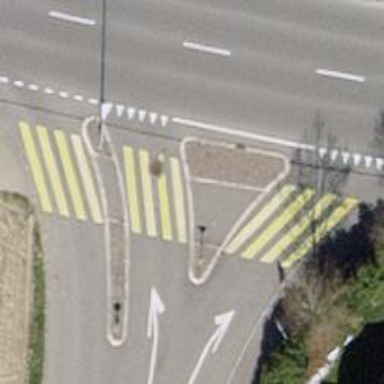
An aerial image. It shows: Zebra crossing on the road.